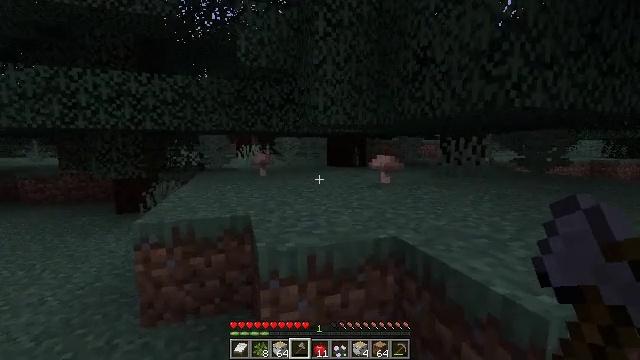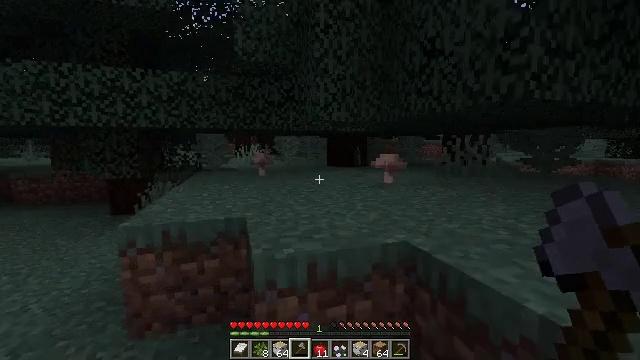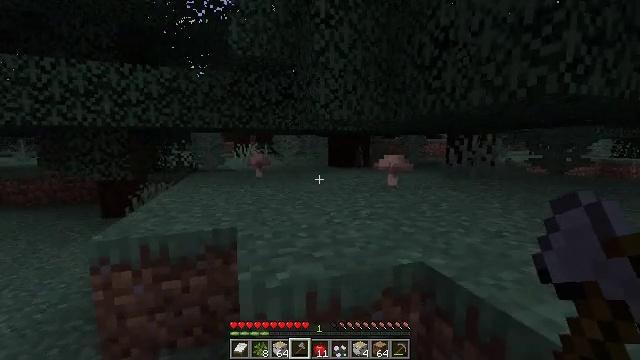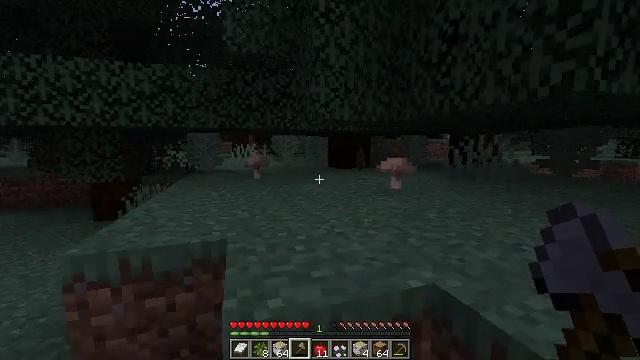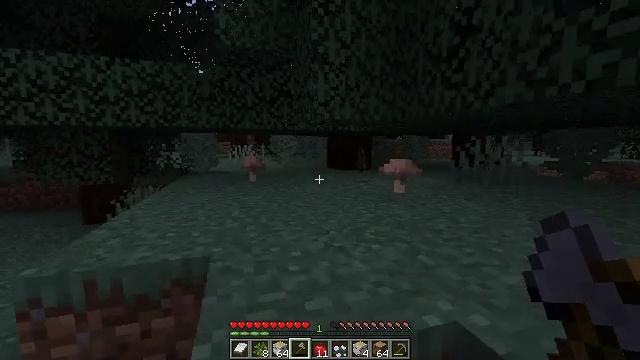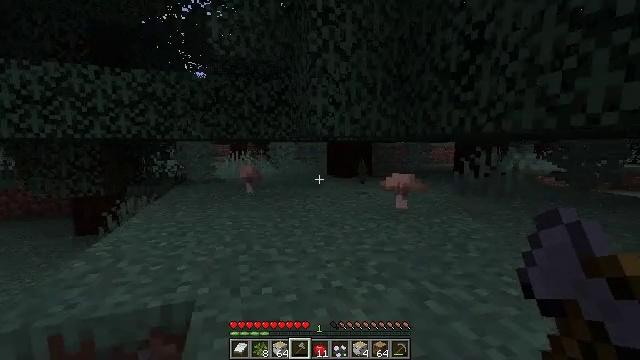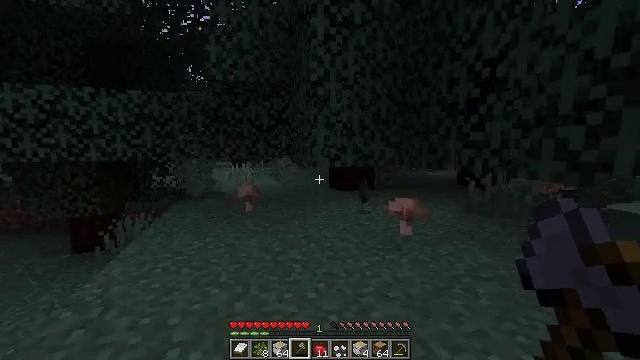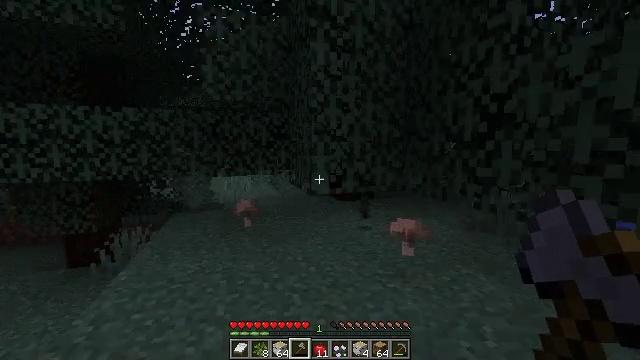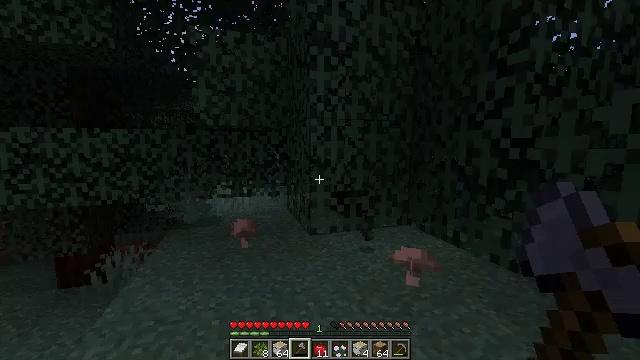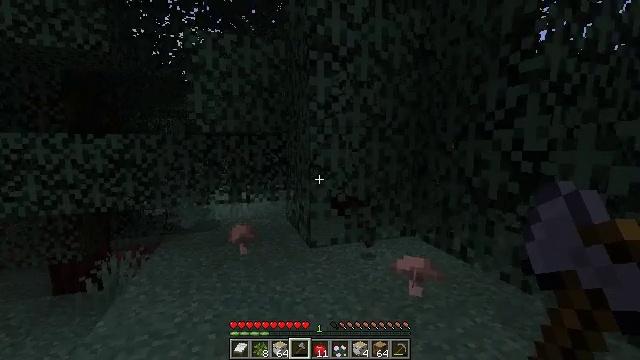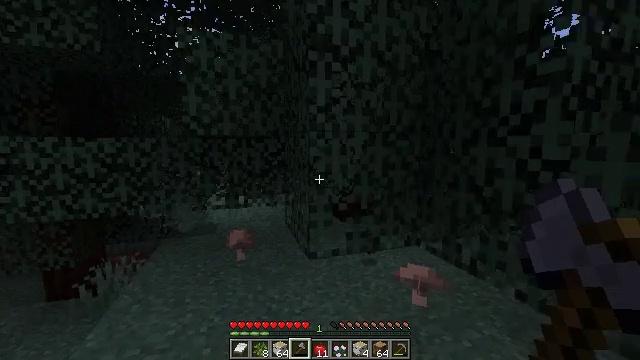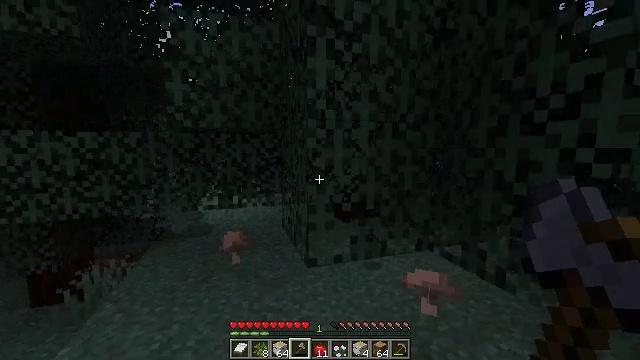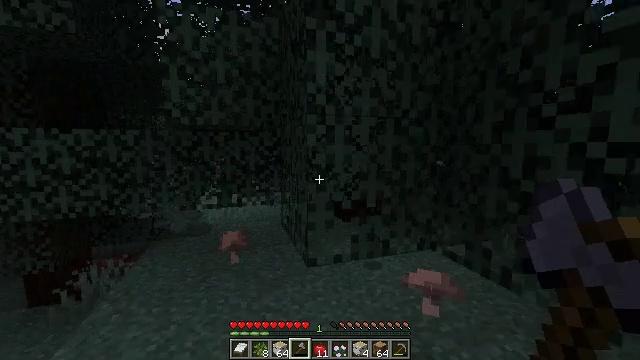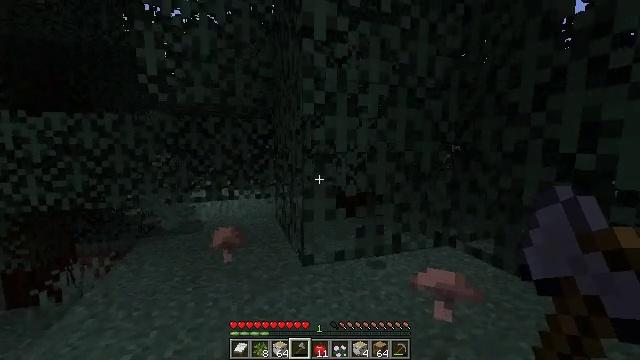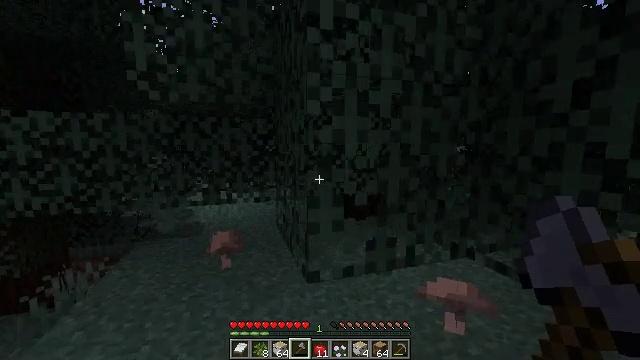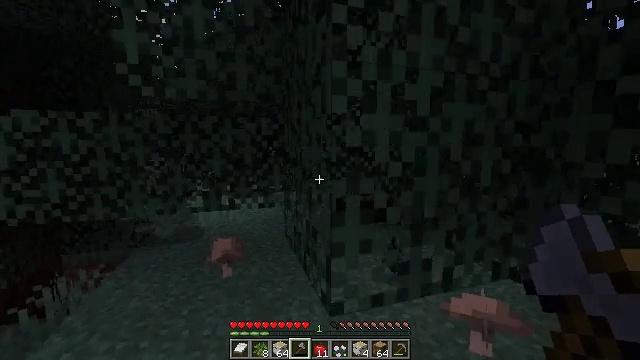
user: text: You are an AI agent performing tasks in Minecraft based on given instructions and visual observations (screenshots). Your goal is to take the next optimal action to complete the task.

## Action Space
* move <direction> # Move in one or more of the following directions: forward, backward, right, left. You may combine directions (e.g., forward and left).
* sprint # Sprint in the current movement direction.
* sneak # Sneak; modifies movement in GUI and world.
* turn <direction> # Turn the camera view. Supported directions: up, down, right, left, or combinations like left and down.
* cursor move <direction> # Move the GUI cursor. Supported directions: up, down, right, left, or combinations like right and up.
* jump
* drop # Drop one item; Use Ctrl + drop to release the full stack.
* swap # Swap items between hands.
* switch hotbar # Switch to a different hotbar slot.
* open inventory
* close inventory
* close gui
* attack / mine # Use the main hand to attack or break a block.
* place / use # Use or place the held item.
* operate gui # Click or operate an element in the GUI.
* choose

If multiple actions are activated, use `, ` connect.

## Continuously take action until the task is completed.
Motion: motion action
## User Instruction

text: Gather spruce leaves to collect foliage.
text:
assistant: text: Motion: move forward
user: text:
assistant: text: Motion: move forward
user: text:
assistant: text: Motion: move forward
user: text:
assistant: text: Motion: move forward
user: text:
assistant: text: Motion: move forward, jump
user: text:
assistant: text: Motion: move forward, jump
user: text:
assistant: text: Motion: move forward, jump
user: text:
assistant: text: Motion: move forward, jump
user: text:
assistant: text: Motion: move forward, jump
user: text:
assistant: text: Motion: move forward
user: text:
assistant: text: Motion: move forward
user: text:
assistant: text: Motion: move forward
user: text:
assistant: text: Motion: move forward
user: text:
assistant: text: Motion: move forward and move left
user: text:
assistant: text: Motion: move forward and move left
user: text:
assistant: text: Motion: move forward and move left
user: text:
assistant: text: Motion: move forward and move left
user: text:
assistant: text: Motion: move forward and move left
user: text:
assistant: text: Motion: move forward and move left
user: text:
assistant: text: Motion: move forward and move left
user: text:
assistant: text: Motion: move forward and move left
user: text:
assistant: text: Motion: move forward and move left
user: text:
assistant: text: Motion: move forward and move left
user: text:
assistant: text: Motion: move forward and move left
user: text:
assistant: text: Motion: move forward and move left, attack / mine
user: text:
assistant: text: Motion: move forward, turn right, attack / mine
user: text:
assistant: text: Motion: turn right, attack / mine
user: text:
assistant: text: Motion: turn right, attack / mine
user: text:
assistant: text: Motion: turn right, attack / mine
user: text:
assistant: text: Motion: attack / mine